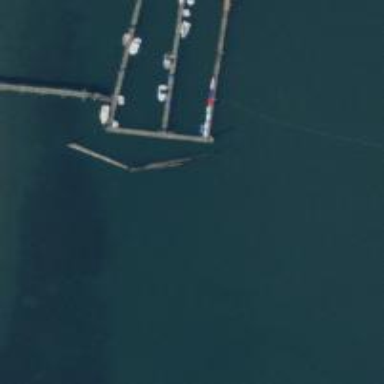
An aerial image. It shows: Breakwater structure.